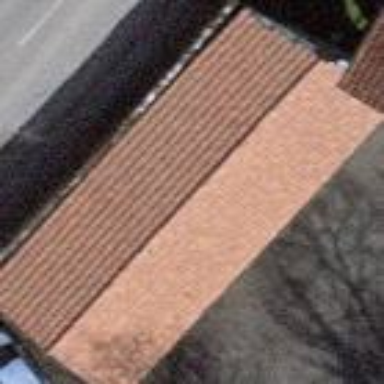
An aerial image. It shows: Group of garages.